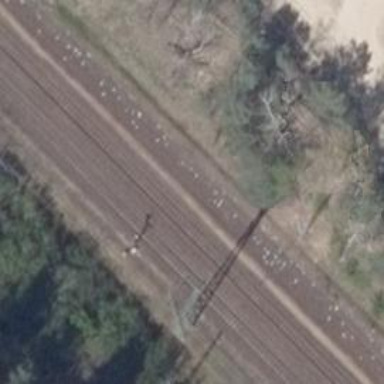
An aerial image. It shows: Railway signal.